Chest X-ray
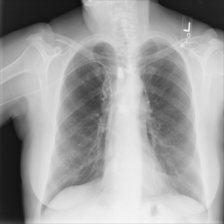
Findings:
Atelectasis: negative
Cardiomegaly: negative
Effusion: negative
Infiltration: negative
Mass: negative
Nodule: positive
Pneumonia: negative
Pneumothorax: negative
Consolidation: negative
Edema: negative
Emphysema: negative
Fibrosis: negative
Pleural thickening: negative
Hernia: negative